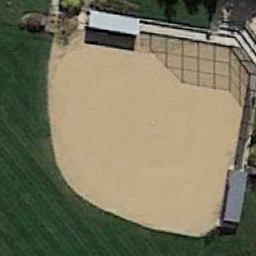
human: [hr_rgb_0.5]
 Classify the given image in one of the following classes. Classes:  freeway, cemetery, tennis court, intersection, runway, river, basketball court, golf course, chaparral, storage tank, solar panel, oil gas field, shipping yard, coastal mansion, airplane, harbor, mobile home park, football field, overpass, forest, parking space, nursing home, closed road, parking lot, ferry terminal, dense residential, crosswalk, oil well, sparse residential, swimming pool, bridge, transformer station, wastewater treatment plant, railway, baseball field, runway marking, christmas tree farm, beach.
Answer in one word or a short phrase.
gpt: baseball field